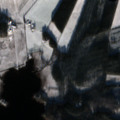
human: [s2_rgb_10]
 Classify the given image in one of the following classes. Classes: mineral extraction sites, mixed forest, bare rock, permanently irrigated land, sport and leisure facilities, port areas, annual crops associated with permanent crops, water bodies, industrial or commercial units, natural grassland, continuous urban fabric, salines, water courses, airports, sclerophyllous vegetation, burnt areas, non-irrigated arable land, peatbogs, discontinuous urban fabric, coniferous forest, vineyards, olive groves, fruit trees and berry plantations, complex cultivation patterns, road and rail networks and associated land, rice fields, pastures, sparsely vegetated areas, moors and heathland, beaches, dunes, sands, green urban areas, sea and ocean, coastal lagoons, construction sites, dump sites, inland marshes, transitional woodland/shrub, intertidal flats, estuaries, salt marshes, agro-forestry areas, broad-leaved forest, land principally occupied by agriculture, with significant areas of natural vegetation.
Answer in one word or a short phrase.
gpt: non-irrigated arable land, land principally occupied by agriculture, with significant areas of natural vegetation, coniferous forest, mixed forest, water bodies